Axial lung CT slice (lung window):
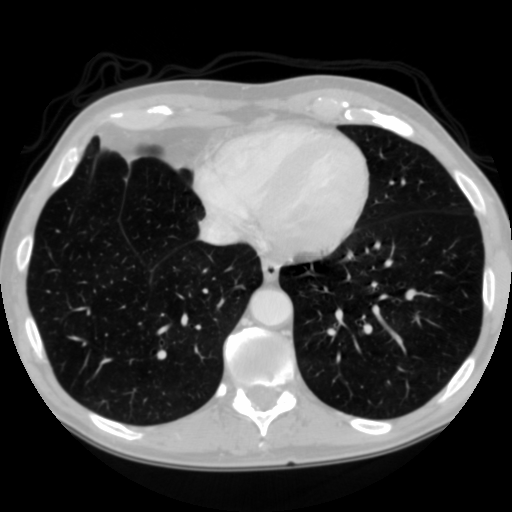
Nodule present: no